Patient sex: M
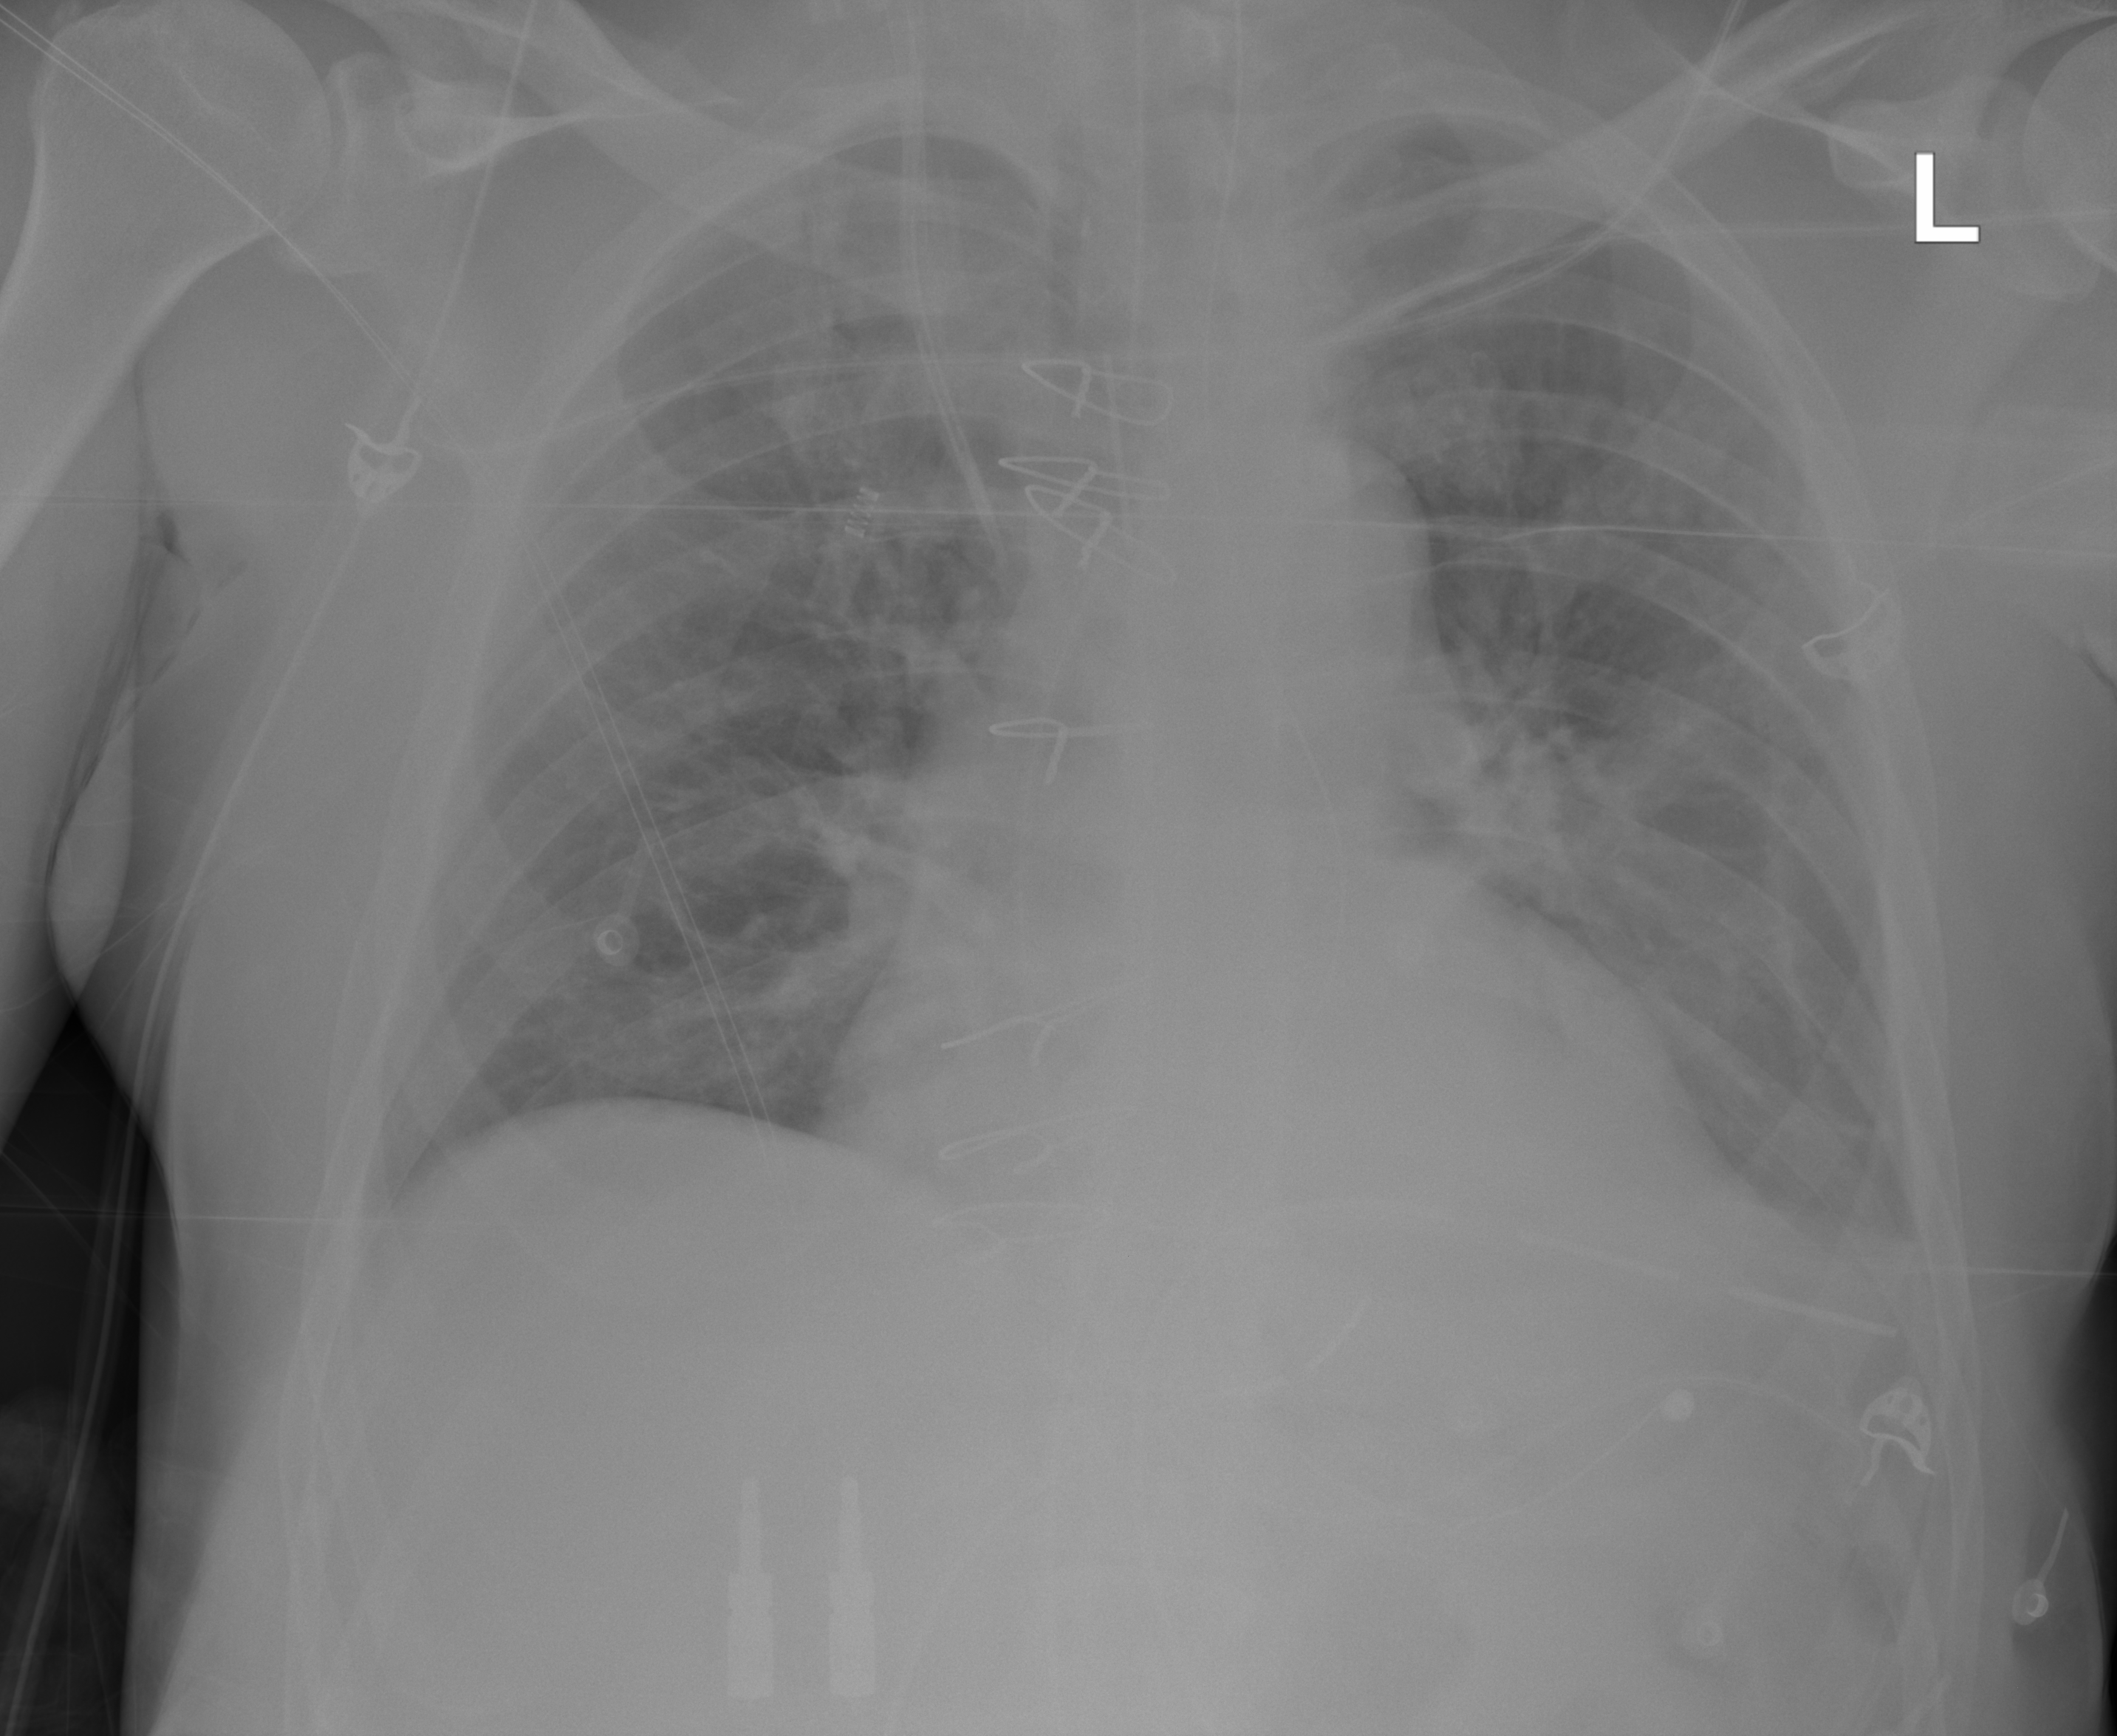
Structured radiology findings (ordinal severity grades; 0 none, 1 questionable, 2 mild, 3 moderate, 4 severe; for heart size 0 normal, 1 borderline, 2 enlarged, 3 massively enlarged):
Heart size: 2
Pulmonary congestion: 2
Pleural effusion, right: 0
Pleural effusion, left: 2
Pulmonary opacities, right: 0
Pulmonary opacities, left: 0
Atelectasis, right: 0
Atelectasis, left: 2